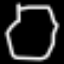
Label: octagon